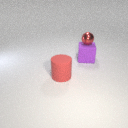
large purple rubber cube to the right of large red rubber cylinder